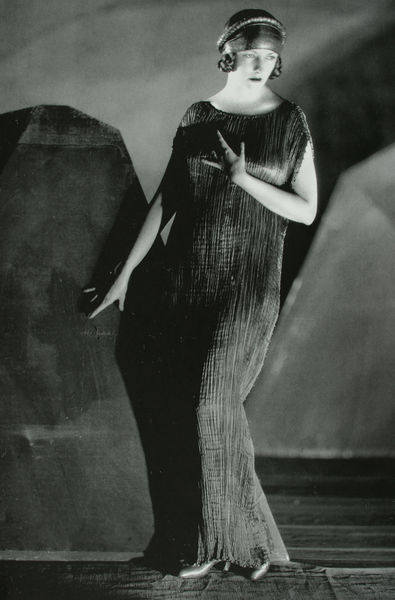
Titel: Natasha Rambova in einem "Delphos"-Kleid
Künstler: James Abbe
Standort: New York
Institution: Washburn Gallery
Schlagwörter: dunkel, felsen, hand, schatten, weiß, frau, frisur, geste, grau, hut, jahrhundertwende, kleid, licht, mund, nacht, nase, schwarz, blick, dame, haube, mode, jung, arm, augen, falten, gesicht, haarschmuck, lang, stehen, stein, hände, portrait, porträt, schlank, figur, haare, pose, stoff, bühne, gesang, oper, sängerin, theater, tänzerin, haarreif, lippen, locken, schultern, schön, statue, beine, bein, füße, modell, schuhe, zöpfe, moderne, berge, modern, ausdruck, bühnenbild, scheinwerfer, kopftuch, zopf, glanz, kontrapost, kurze haare, foto, fotografie, photographie, eng, schwarz weiss, wagner, haarkranz, helm, kranz, photo, gestus, ausgeleuchtet, schmerz, film, reif, felsbrocken, kulisse, schnecken, fotographie, kopfschmuck, drama, schauspielerin, zwanziger, scharf, blöcke, haartuch, zwanziger jahre, bubikopf, chanel, roaring twenties, twenties, requisiten, mannequin, erschütterung, golden twenties, erschüttert, hand auf der brust, plisseekleid, verzeweiflung, charleston, 1920, bühnenbil, licht von unten, channel